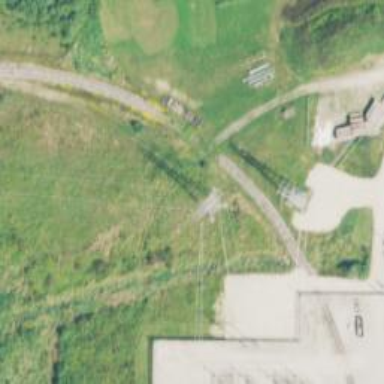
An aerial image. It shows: Lattice structure tower used for power transmission.